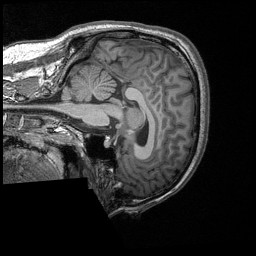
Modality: T1w
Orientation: sagittal
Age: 23
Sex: male
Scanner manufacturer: siemens
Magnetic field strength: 3 T
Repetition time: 2.53 s
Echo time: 0.00309 s